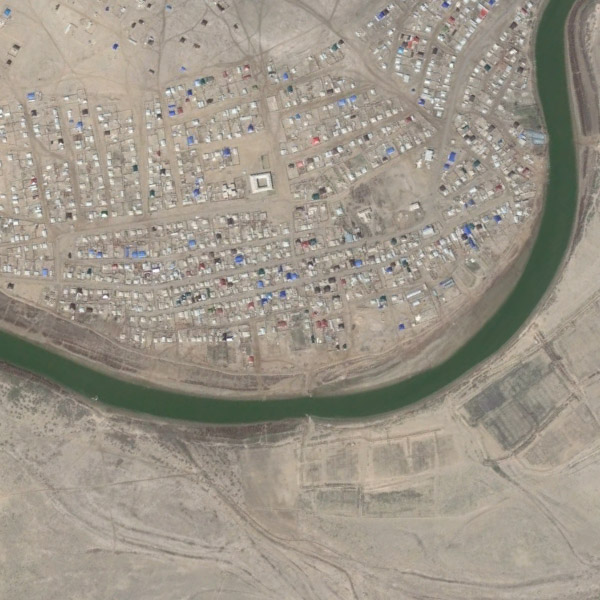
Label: River